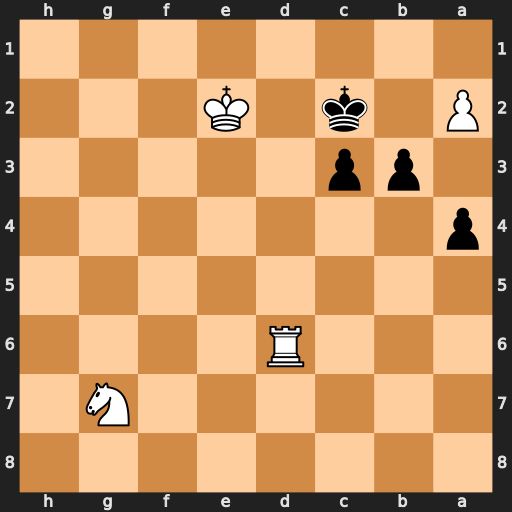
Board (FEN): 8/6N1/3R4/8/p7/1pp5/P1k1K3/8
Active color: b
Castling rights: -
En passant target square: -
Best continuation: bxa2 Nf5 a1=Q